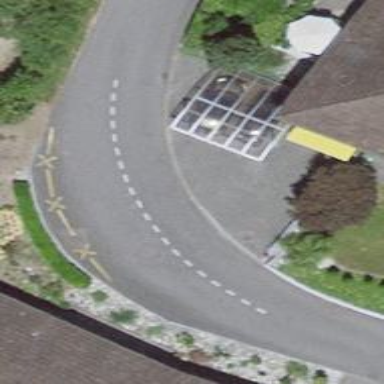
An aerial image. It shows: Smoothly paved residential road.